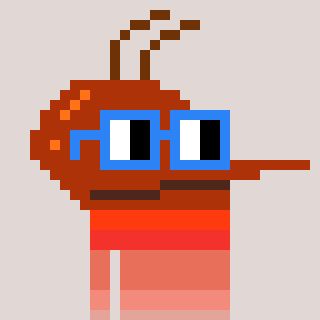
a pixel art character with square blue glasses, a mosquito-shaped head and a bege-colored body on a warm background